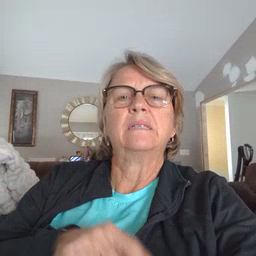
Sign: hot